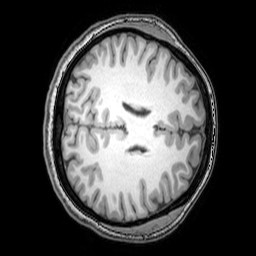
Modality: T1w
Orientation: axial
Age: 25
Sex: female
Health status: healthy
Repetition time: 0.081 s
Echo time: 0.037 s